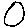
Label: circle